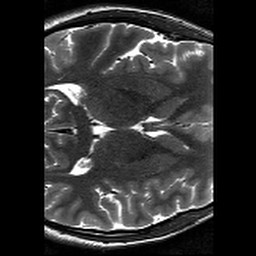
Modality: T2w
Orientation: axial
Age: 18
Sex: female
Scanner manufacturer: siemens
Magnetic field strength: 3 T
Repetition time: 11.39 s
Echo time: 0.09 s